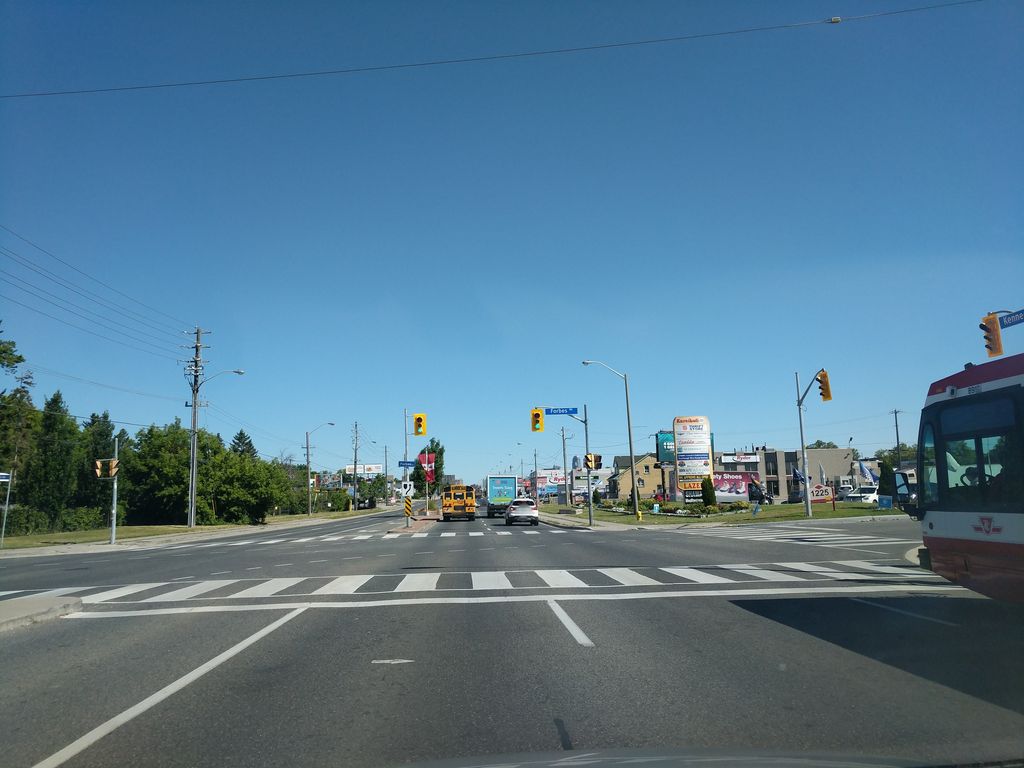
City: toronto